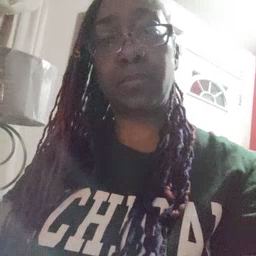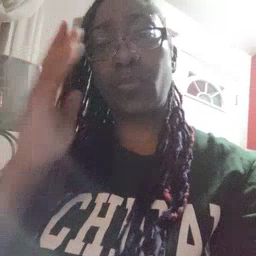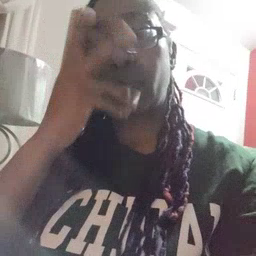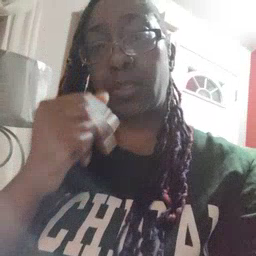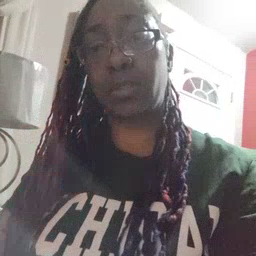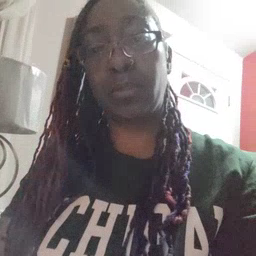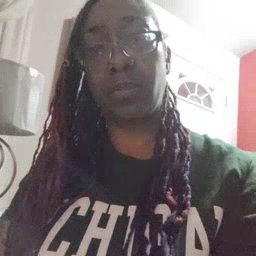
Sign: pretty